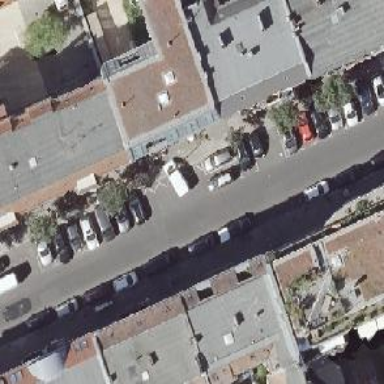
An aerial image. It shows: Parking lane for vehicles.